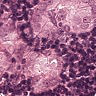
Metastatic tissue present: yes